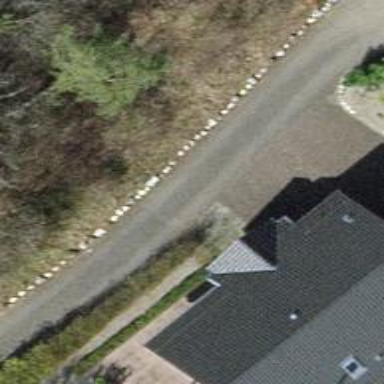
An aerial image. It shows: Driveway.